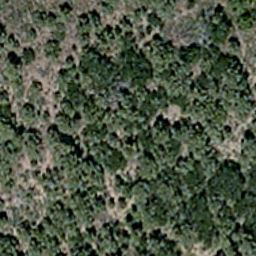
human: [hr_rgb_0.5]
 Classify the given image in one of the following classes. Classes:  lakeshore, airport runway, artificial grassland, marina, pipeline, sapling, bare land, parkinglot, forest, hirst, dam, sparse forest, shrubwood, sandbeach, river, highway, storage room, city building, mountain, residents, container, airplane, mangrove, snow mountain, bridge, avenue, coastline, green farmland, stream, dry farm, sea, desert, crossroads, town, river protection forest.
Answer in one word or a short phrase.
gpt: sparse forest